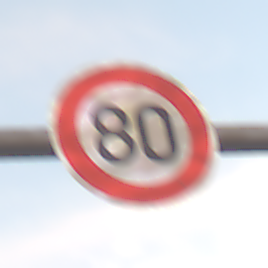
Verkehrszeichen: Geschwindigkeit80
Umgebung: Outdoor, Nature
Tageszeit: SunriseSunset
Wetter: PartlyCloudy
Licht: Natural
Jahreszeit: NotSpecified
Kontrast: LowContrast